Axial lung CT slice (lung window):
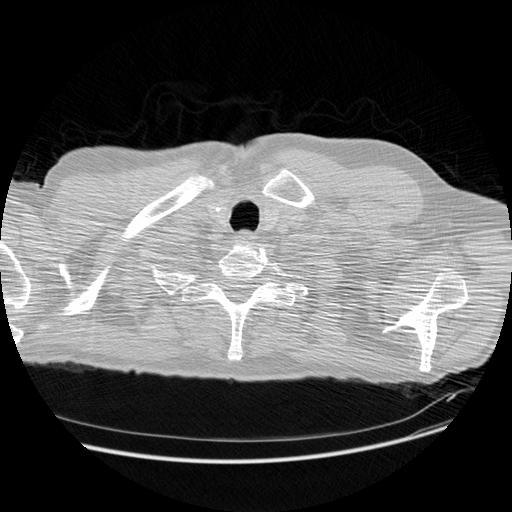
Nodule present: no